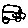
Label: car